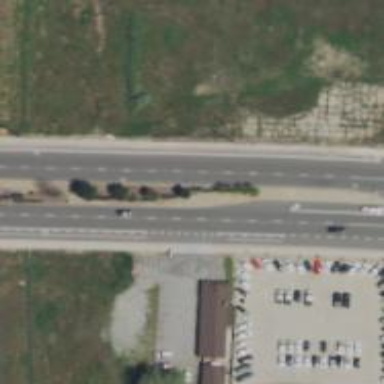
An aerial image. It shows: Secondary road.